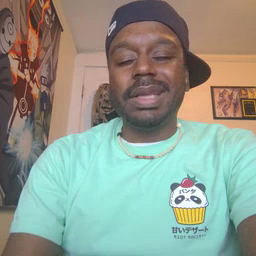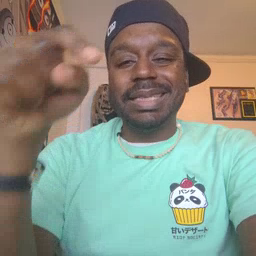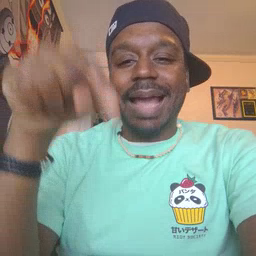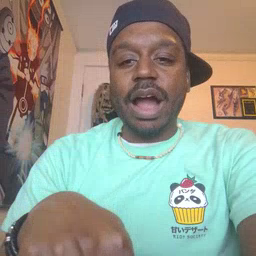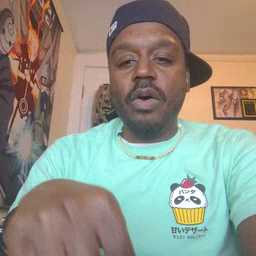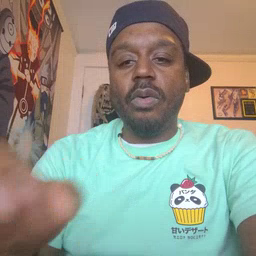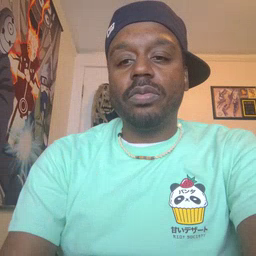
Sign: down